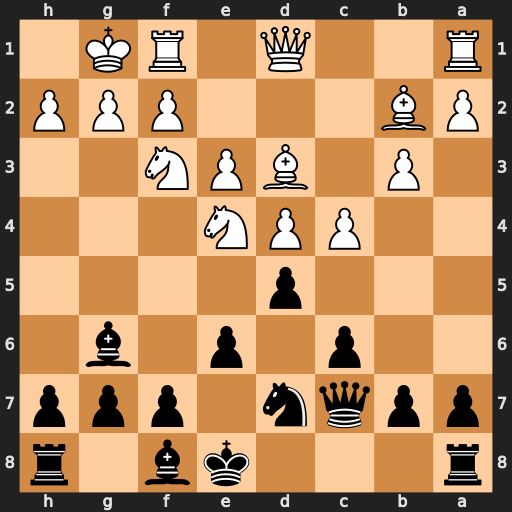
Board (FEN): r3kb1r/ppqn1ppp/2p1p1b1/3p4/2PPN3/1P1BPN2/PB3PPP/R2Q1RK1
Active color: b
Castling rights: kq
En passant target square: -
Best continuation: dxe4 Bxe4 Bxe4